Interaction volume radius: 10 \u00c5
Interaction volume height: 15 \u00c5
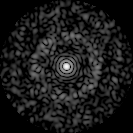
Disorder parameter: 0.8425